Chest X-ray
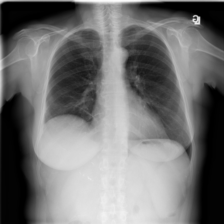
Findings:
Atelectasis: negative
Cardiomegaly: negative
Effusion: positive
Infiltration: negative
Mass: negative
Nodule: negative
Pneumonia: negative
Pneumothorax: negative
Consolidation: negative
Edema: negative
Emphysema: negative
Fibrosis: negative
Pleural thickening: negative
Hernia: negative